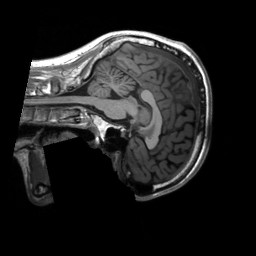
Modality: T1w
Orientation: sagittal
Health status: healthy
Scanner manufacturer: siemens
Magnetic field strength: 3 T
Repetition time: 2.3 s
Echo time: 0.00207 s